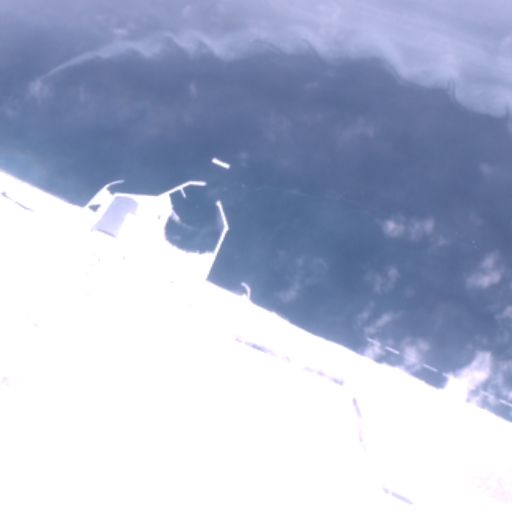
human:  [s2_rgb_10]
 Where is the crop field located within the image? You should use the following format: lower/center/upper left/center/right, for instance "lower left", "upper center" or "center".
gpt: The crop field is located in the lower right of the image.
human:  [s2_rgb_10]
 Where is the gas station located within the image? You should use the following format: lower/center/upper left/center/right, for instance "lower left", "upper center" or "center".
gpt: The gas station is located in the center left of the image.
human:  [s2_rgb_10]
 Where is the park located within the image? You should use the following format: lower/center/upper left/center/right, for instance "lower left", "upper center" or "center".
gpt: The park is located in the lower left of the image.
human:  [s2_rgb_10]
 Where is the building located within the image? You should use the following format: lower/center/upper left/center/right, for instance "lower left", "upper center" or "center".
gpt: There is no building in the image.